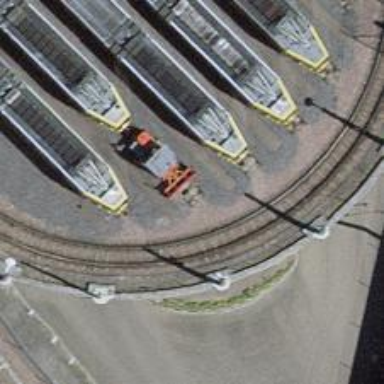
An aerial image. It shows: Railway buffer stop.